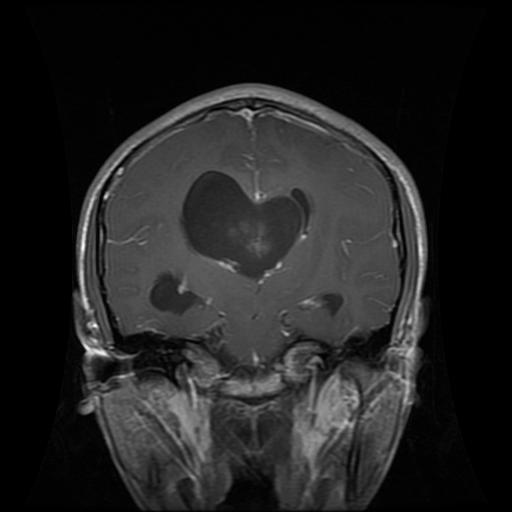
Label: glioma